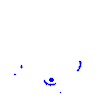
Particle: electron